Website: lowes
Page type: billing-address
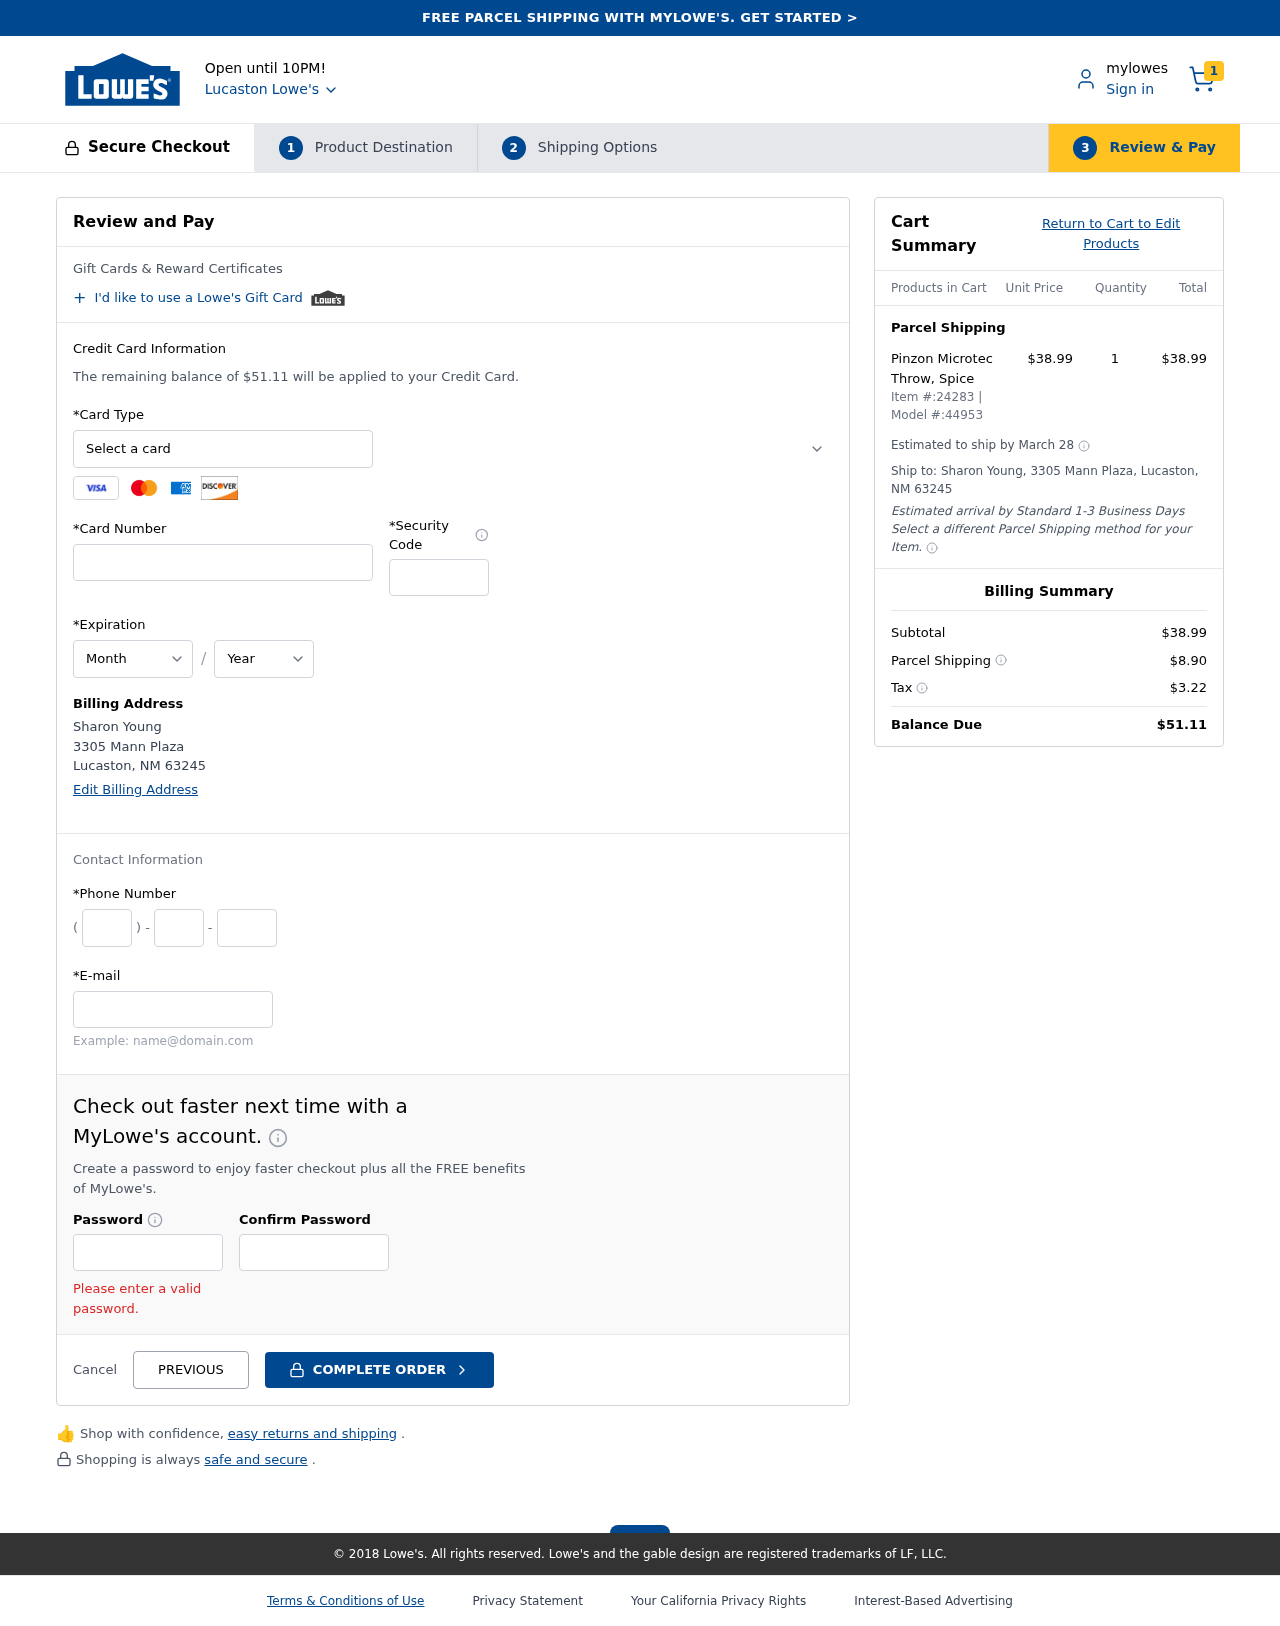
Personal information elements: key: PII_CARD_CVV
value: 590
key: PII_CARD_EXPIRY_MONTH
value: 01
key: PII_CARD_EXPIRY_YEAR
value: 27
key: PII_CARD_NUMBER
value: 6568 3962 8475 6163
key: PII_CARD_TYPE
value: Discover
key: PII_CITY
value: Lucaston
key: PII_CITY_STATE_ZIP
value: Lucaston, NM 63245
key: PII_EMAIL
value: sharon_young@gmail.com
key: PII_FULLNAME
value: Sharon Young
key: PII_PHONE_AREA
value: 428
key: PII_PHONE_PREFIX
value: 496
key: PII_PHONE_SUFFIX
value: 0876
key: PII_STREET
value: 3305 Mann Plaza
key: PII_FULLNAME2
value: Sharon Young
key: PII_STATE_ABBR
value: NM
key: PII_POSTCODE
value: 63245
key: PII_POSTCODE_FULL
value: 63245
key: PII_CITY_STATE
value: Lucaston, NM
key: PII_POSTCODE_NUMERIC
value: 63245
Product elements: key: PRODUCT1_NAME
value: Pinzon Microtec Throw, Spice
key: PRODUCT1_PRICE
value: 38.99
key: PRODUCT1_QUANTITY
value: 1
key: PRODUCT_ITEM_NUMBER
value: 24283
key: PRODUCT_MODEL_NUMBER
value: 44953
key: PRODUCT1_LINE_TOTAL
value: $38.99
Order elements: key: ORDER_NUM_ITEMS
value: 1
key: ORDER_TOTAL
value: $51.11
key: ORDER_SHIPPING_DATE
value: March 28
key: ORDER_SUBTOTAL
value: $38.99
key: ORDER_SHIPPING_COST
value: $8.90
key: ORDER_TAX
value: $3.22